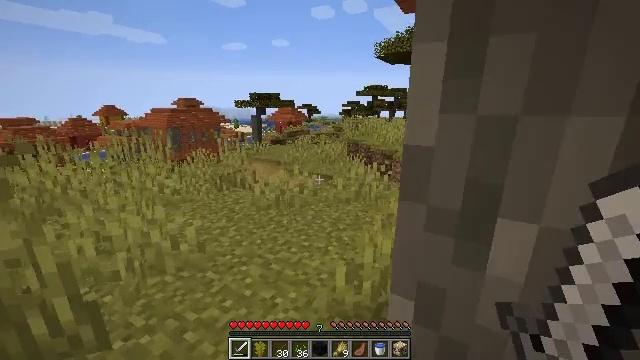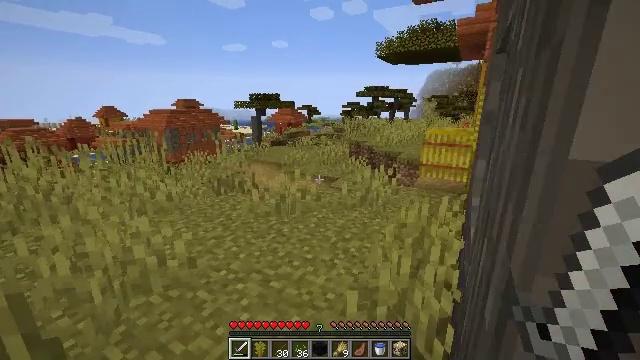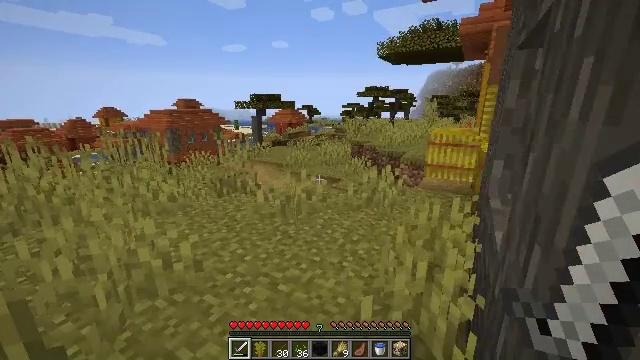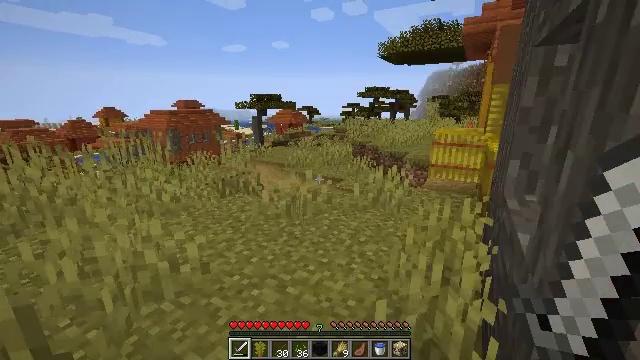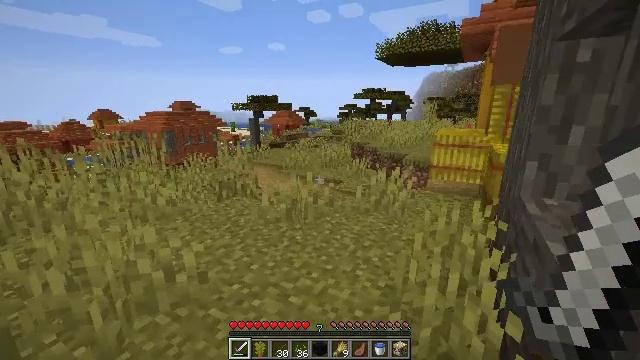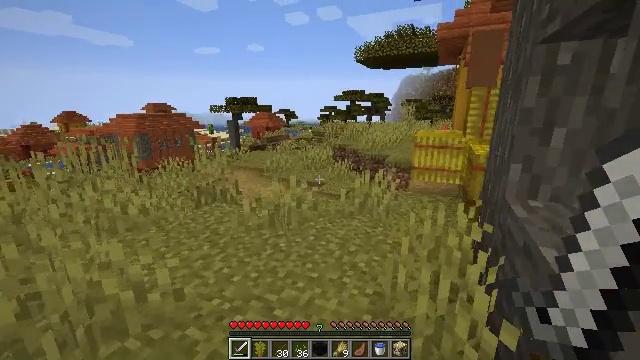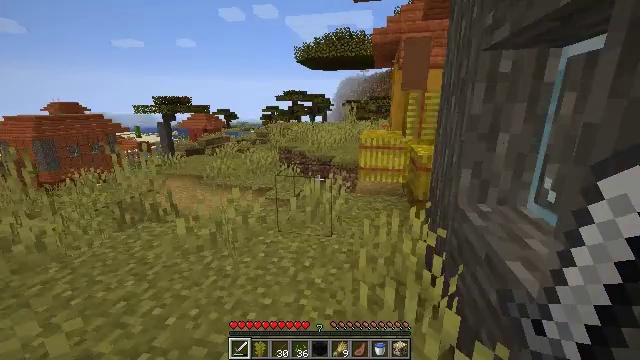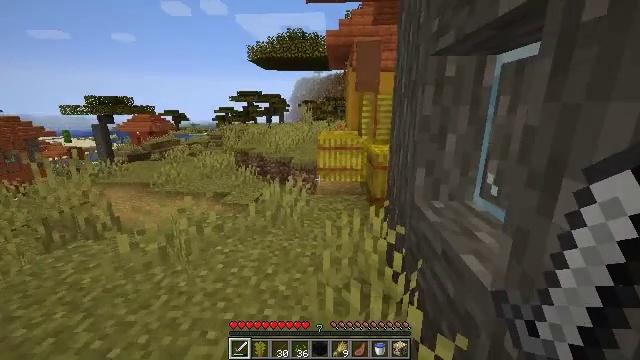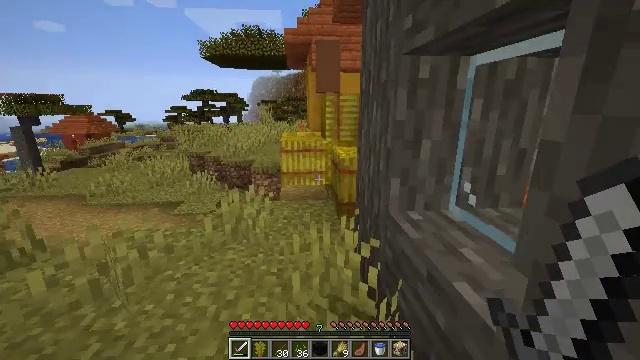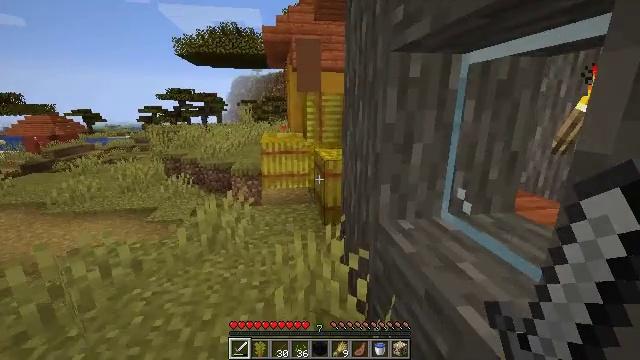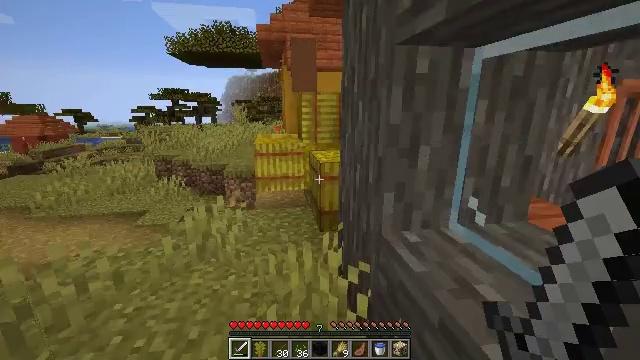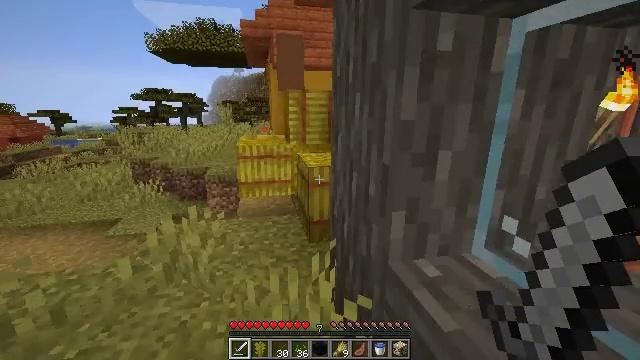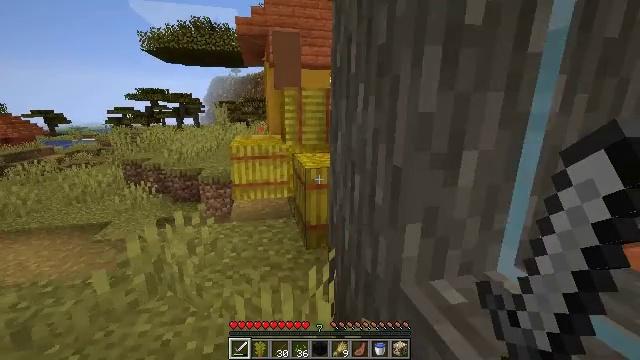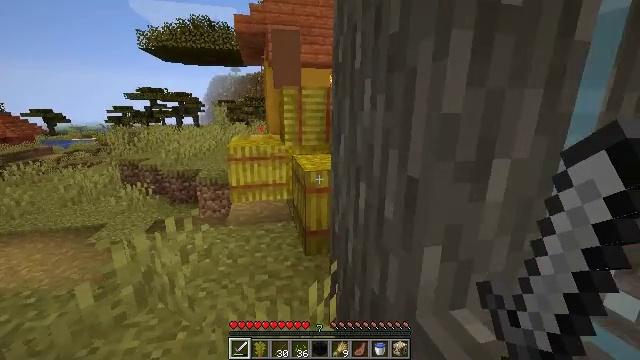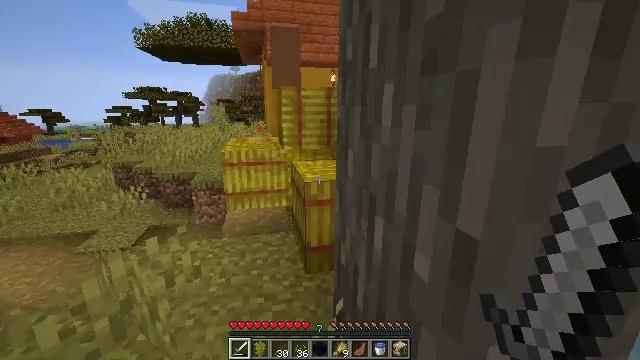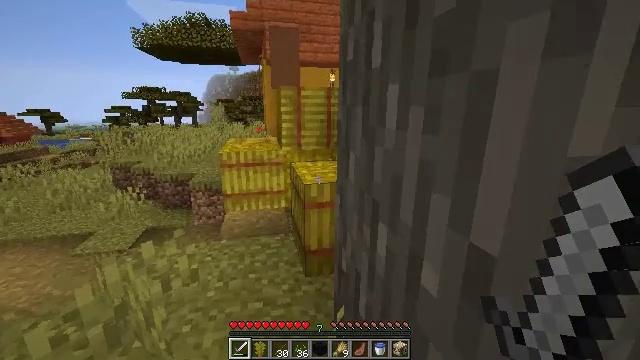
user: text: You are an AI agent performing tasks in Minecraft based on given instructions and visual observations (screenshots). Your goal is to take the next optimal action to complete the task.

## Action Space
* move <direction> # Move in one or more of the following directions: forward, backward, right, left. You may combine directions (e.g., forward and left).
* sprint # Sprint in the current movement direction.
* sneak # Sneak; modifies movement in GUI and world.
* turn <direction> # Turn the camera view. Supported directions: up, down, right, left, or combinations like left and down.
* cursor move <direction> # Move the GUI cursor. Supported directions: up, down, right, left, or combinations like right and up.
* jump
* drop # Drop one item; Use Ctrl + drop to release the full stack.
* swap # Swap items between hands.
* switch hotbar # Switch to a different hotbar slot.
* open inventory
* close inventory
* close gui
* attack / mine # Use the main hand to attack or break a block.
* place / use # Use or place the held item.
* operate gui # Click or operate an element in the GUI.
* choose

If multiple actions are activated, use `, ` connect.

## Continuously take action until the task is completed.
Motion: motion action
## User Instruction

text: Break the hay block to collect it.
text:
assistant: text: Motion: move forward
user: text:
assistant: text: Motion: move forward
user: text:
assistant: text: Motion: move forward
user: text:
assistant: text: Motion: move forward
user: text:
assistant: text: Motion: move forward, turn right
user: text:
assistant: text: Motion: move forward, turn right
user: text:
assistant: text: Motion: move forward, turn right
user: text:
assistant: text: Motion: move forward, turn right
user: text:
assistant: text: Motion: move forward, turn right
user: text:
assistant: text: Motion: move forward, turn right
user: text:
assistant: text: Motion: move forward, turn right
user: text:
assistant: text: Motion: move forward
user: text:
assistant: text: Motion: move forward
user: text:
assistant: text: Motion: move forward
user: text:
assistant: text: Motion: move forward
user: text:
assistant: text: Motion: move forward
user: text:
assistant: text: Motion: move forward, turn right
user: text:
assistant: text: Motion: move forward, turn right
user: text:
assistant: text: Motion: move forward, turn right
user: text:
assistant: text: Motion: move forward, turn right
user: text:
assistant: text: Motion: move forward, turn right
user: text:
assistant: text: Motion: move forward, turn right
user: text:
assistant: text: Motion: move forward, turn right
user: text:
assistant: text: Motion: move forward, turn right and down
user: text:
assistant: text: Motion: move forward, turn right
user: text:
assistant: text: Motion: move forward, turn right
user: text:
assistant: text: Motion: move forward, turn right
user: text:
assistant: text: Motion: move forward, turn right
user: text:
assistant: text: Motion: move forward, turn right
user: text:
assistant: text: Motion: move forward